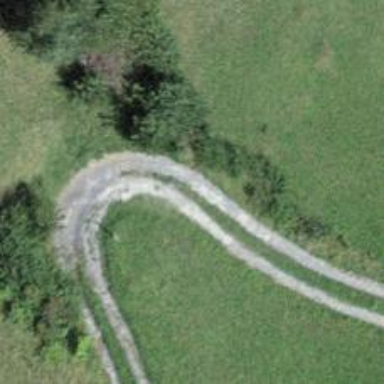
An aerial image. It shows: Gravel track with grade3 tracktype.